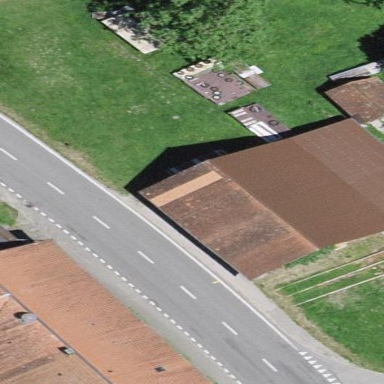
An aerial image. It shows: Warehouse building.